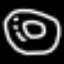
Label: donut